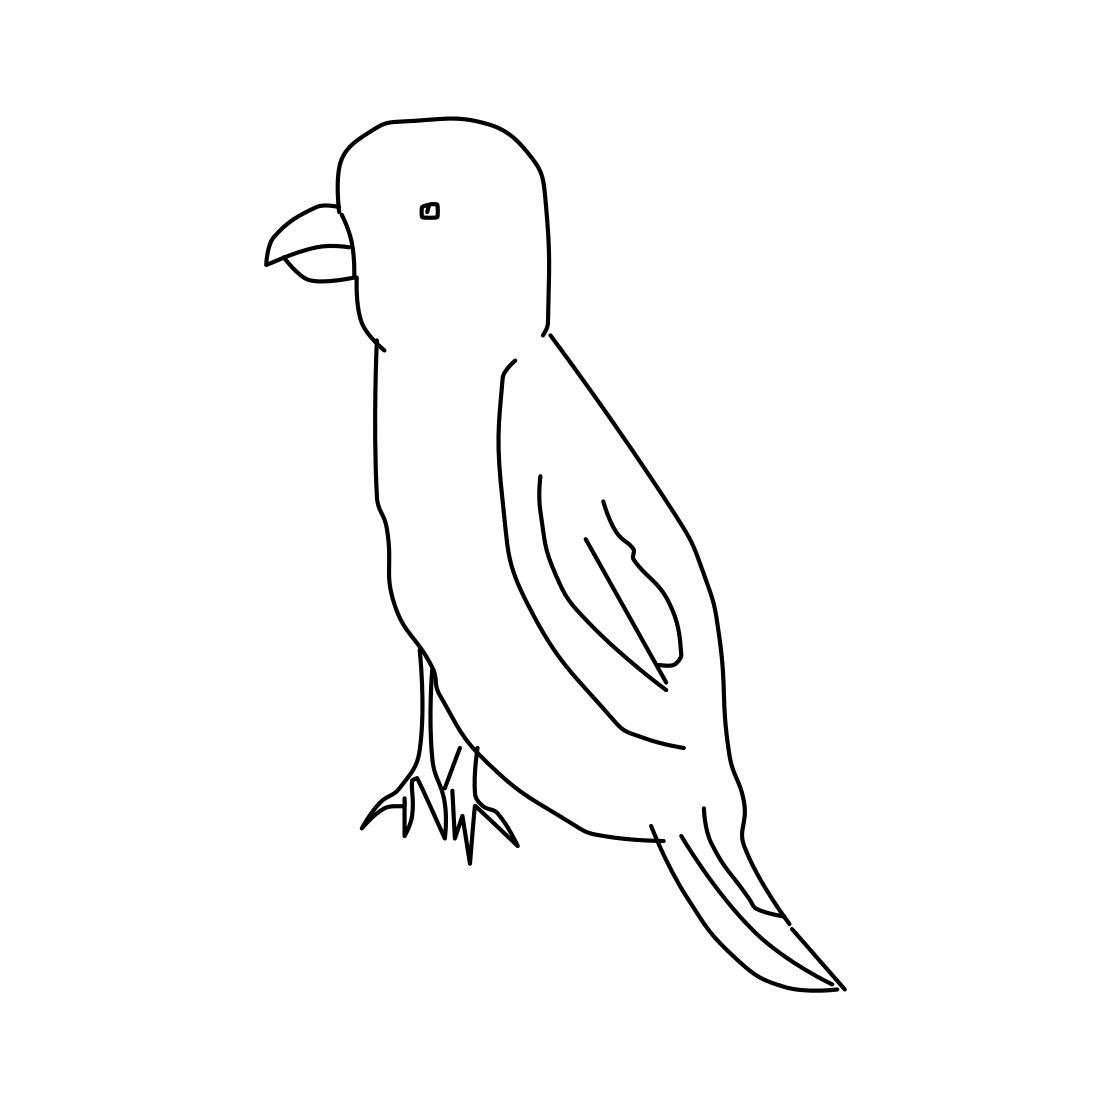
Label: parrot